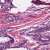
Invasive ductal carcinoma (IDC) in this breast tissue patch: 1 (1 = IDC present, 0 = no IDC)